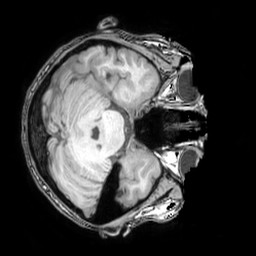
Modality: T1w
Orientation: axial
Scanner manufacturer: philips
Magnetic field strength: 3 T
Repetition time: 0.008139 s
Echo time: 0.003723 s